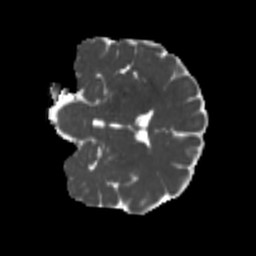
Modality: MD
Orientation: coronal
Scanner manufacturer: siemens
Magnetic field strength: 3 T
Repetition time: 4 s
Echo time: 0.0594 s